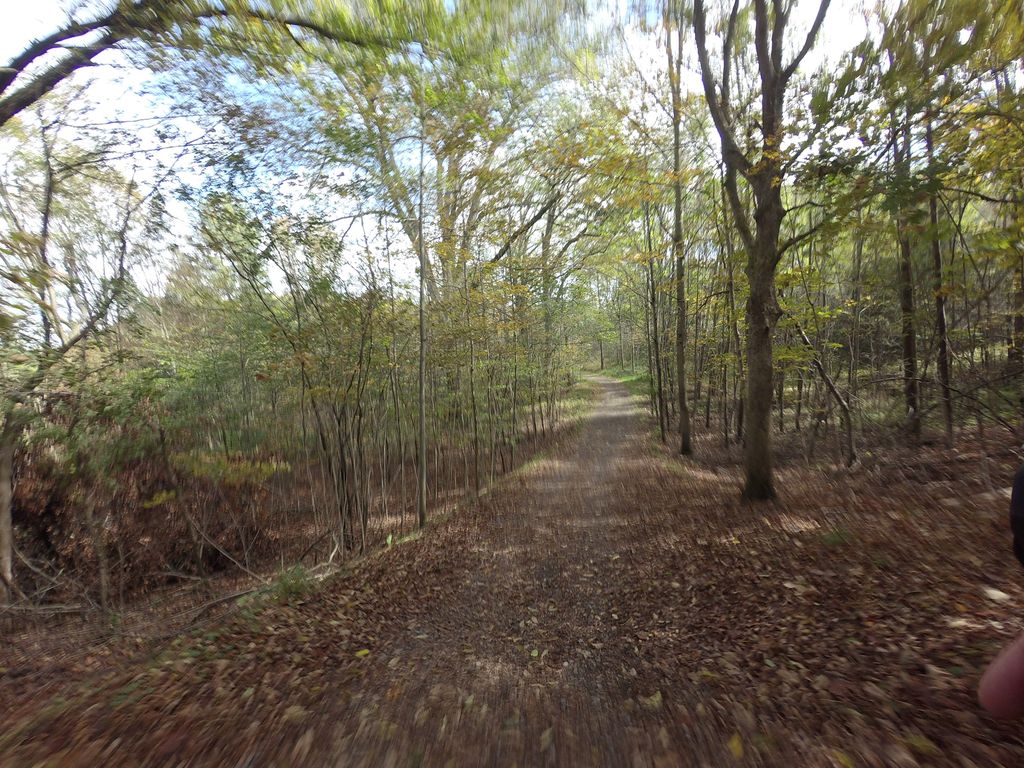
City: hamilton